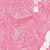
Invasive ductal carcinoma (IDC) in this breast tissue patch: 0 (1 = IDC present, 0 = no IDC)